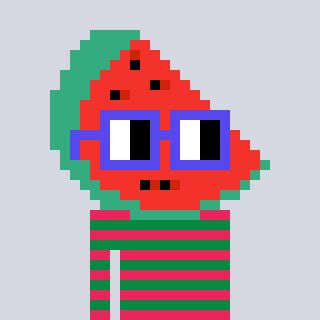
a pixel art character with square blue glasses, a watermelon-shaped head and a green-colored body on a cool background